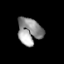
Tissue: skin
Cell type: Others
Senescence score: 0.7041
Nuclear area (px): 623
Mean DAPI intensity: 149.785